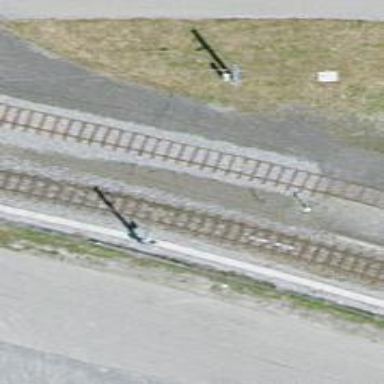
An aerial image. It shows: Narrow-gauge railway track electrified by contact line.